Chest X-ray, AP view. Patient: 46 years old, sex M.
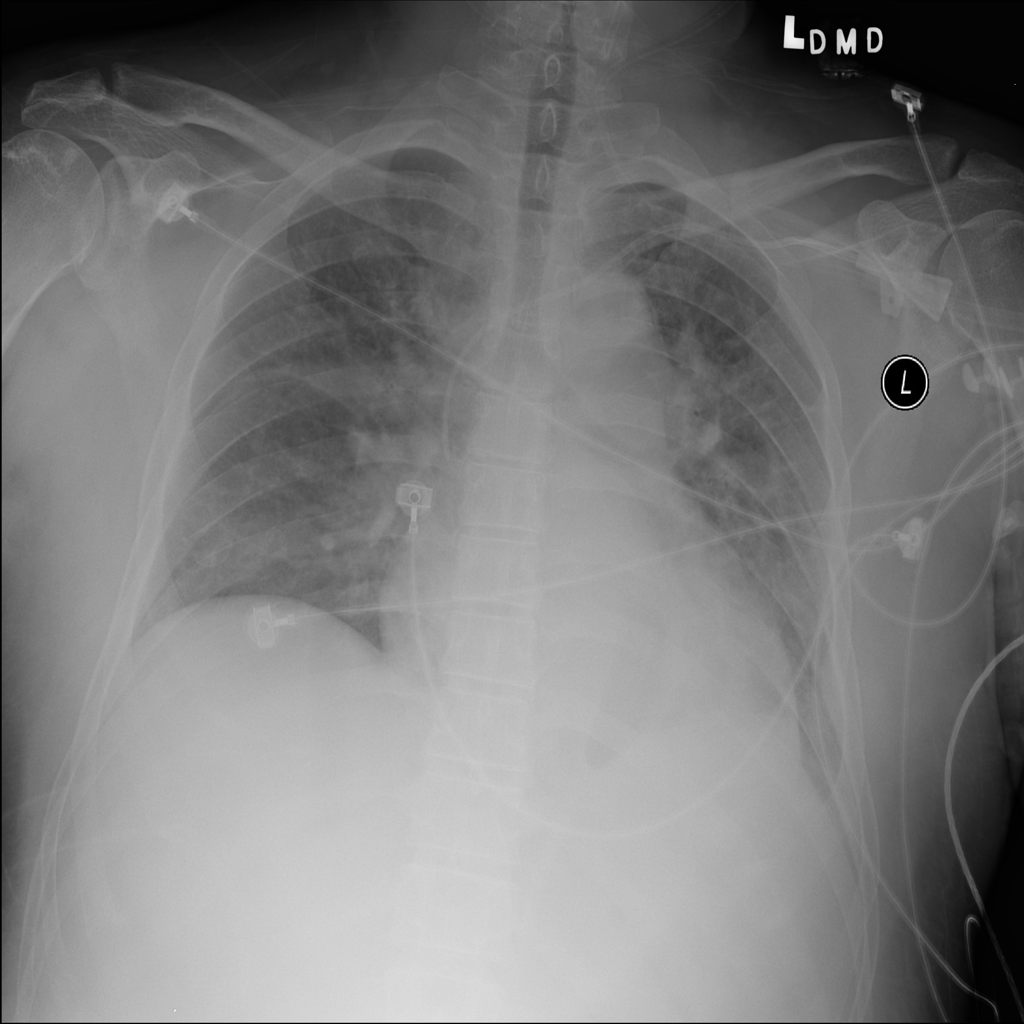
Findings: Infiltration